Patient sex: F
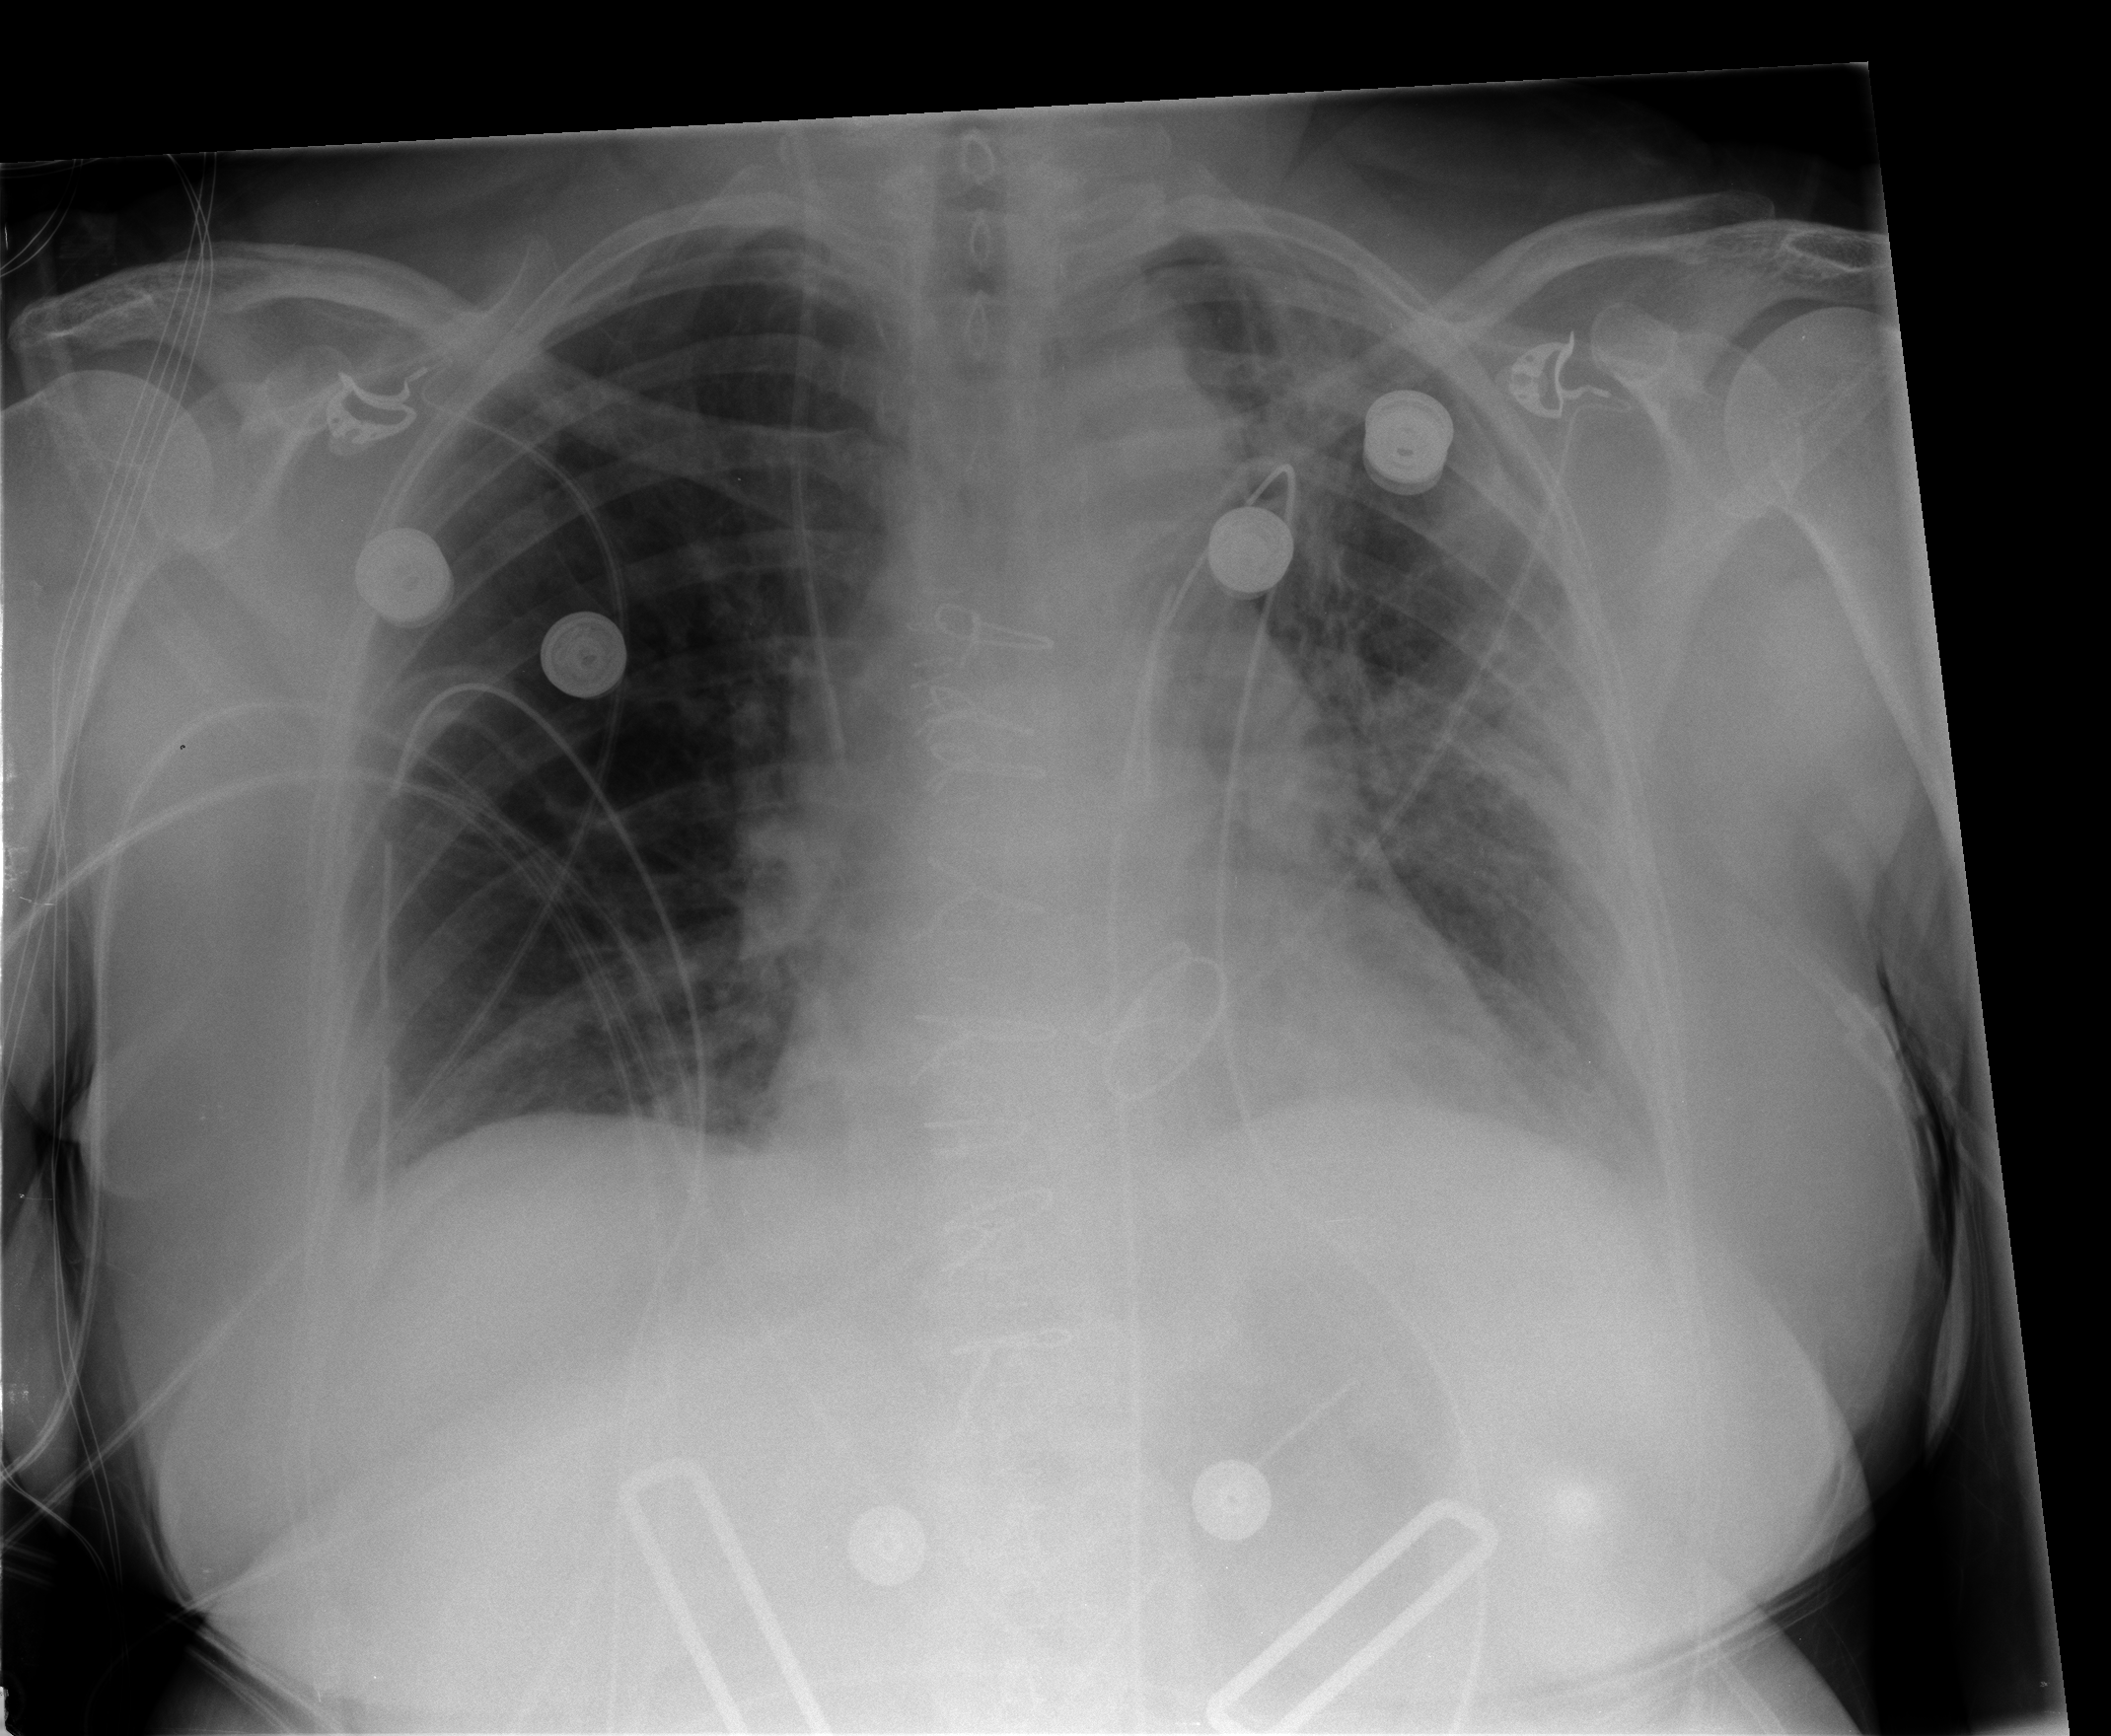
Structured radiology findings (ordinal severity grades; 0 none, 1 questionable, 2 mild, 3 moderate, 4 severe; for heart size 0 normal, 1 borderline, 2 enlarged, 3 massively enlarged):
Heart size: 0
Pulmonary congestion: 0
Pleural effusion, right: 0
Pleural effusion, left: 1
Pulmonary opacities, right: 0
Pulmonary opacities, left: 2
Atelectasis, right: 0
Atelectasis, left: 2